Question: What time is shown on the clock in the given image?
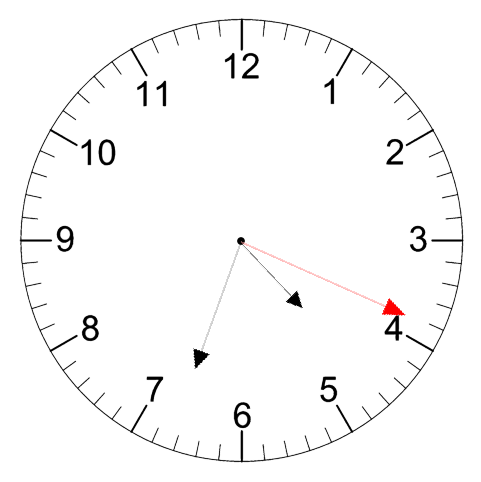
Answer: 04:33:19